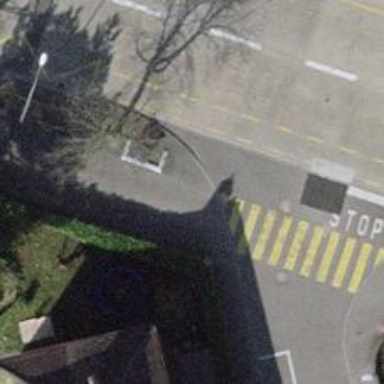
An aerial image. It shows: Asphalt sidewalk along the footway.